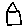
Label: house